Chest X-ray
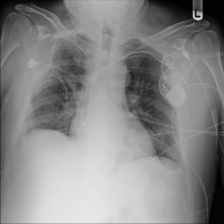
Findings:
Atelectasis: negative
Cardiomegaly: negative
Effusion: negative
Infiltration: negative
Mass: negative
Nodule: negative
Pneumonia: negative
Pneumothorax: negative
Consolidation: negative
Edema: negative
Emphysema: negative
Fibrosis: negative
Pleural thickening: negative
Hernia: negative